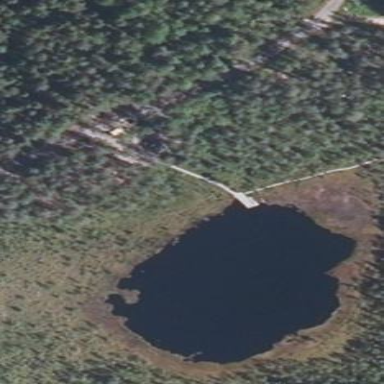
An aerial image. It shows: Pond surrounded by natural water.